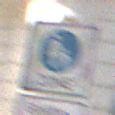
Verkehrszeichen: BeginnFussgaengerzone
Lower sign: BesondereFahrzeugeUndTransportgueter11
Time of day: MorningAfternoon
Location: Outdoor (Urban)
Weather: PartlyCloudy
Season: NotSpecified
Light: Natural